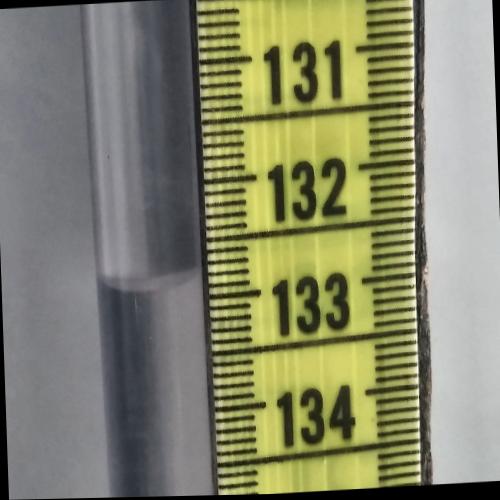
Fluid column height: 132.8 cm